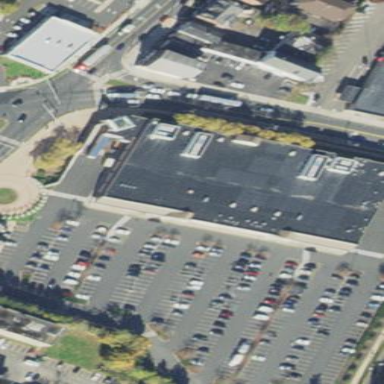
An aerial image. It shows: Supermarket located in building.